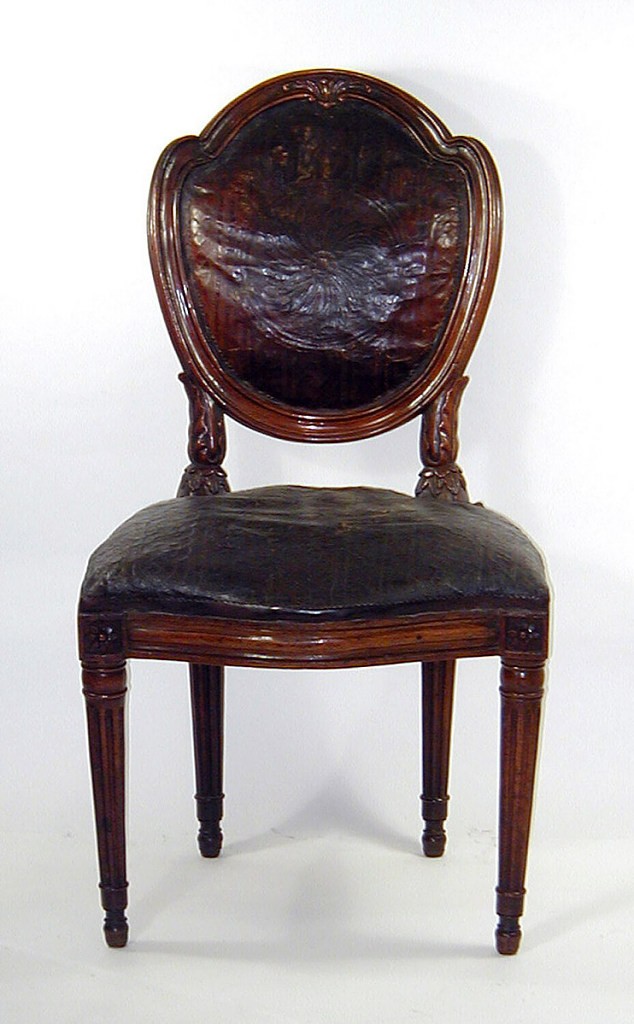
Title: Side chair
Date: late 18th century
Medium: carved walnut, upholstered with stamped leather
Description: Back is an interrupted oval, carved at top with small leaf forms; back supported by two leaf sockets.  Shapted seat, front rail serpentine.  All legs turned, straight, tapered, and fluted.  Rosettes at knees.